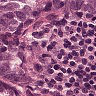
Metastatic tissue present: yes